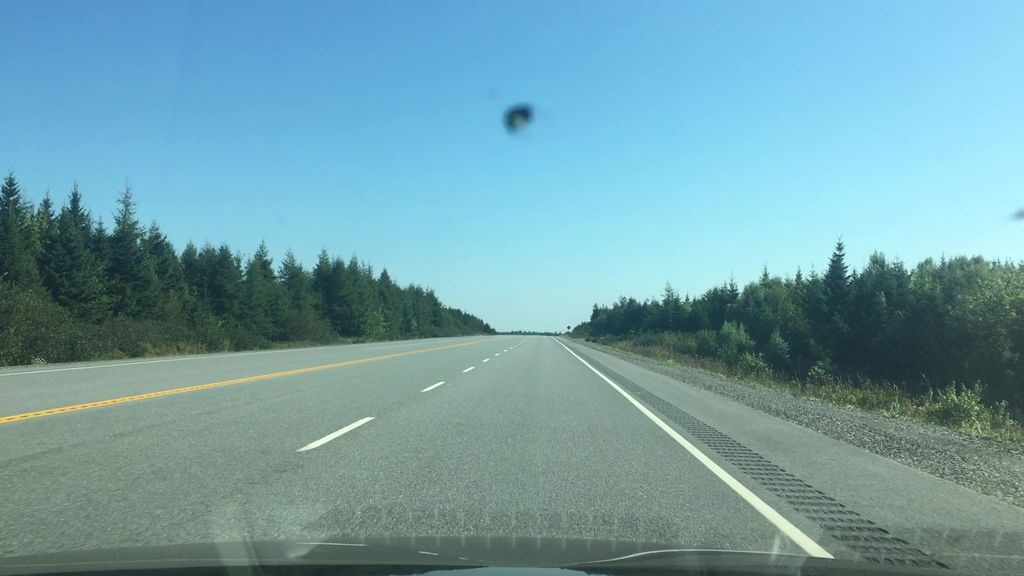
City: halifax